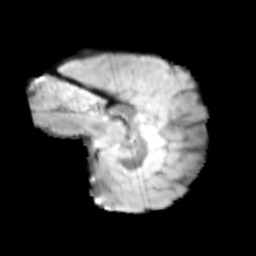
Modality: T2w
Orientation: sagittal
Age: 9
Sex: male
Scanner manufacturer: siemens
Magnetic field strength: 3 T
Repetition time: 3.8 s
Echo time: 0.07 s